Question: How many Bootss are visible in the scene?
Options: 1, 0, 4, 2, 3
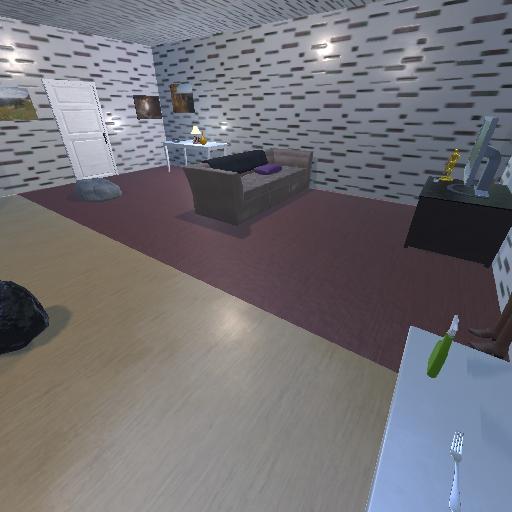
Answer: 1